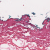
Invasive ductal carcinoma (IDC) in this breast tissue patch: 0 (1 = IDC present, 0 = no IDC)